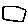
Label: square